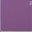
Piece: xx